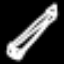
Label: pencil